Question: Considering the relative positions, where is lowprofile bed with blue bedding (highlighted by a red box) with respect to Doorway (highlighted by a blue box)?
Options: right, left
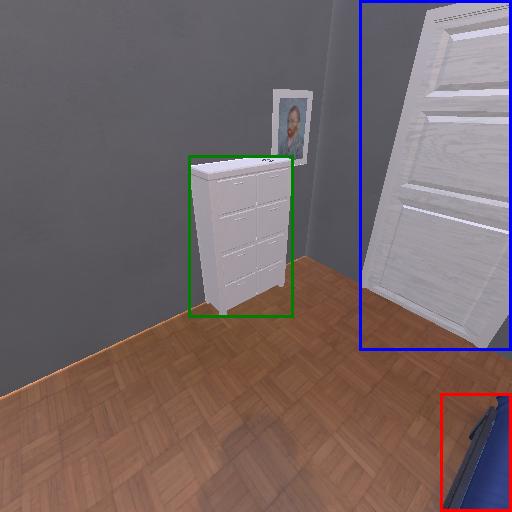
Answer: right